Question: I have a property called Campus2Id that being rendered as a dropdown using the built-in HtmlHelper in Razor. By default, unobstrusive and jquery validate is enabled.
When I do a form submit, somehow the ModelState shows that there is an error for that property; however, I did not add any validation attribute like Required to that property.
Is there a reason why Mvc marks this property having a validation error?
'''
[Display(Name = "Campus")]
public Int32 Campus2Id { get; set; }
'''
'''
<div class="form-group">
@Html.LabelFor(model => model.Campus2Id, new { @class = "sr-only" })
@Html.DropDownListFor(model => model.Campus2Id, new SelectList(Model.Campuses, "Id", "ShortName"), Model.CampusesLabel, new { @class = "form-control" })
@Html.ValidationMessageFor(model => model.Campus2Id)
</div>
'''
The error seems to be that the required validation is getting triggered on the Campus2Id field even though I did not specify [Required] attribute.

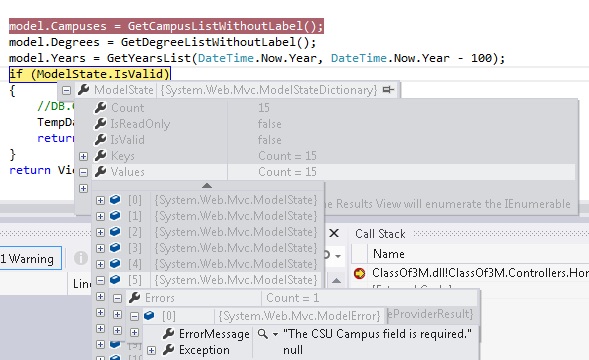
Answer: I would suggest making the Campus2Id nullable.
That should resolve the validation error.